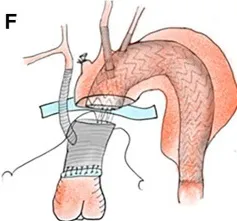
Procedures of total arch replacement with open in-situ fenestration. (D,E) Open in-situ fenestration: Both the LSCA and LCCA are fixed with covered stents by in-situ fenestration. After fenestration, the stent graft is guided by a wire for insertion and secured to both arteries.
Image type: radiology (ct)